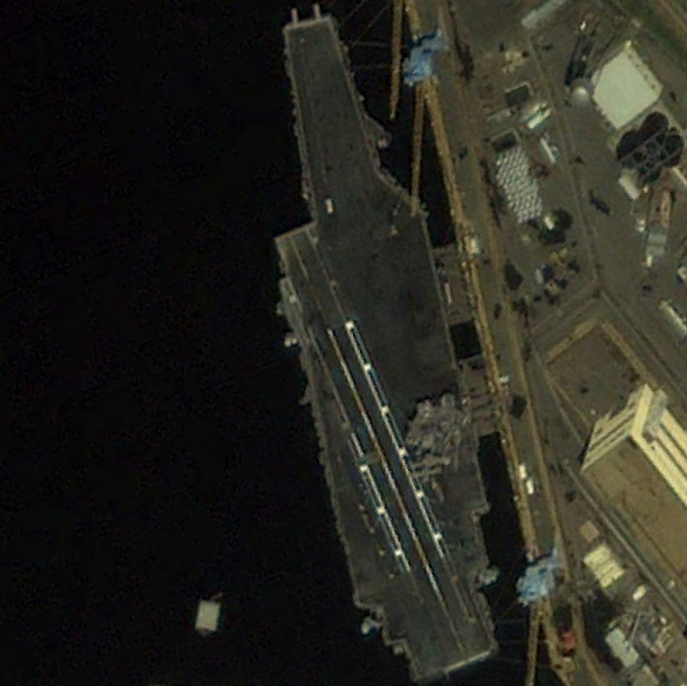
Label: aircraft_carrier